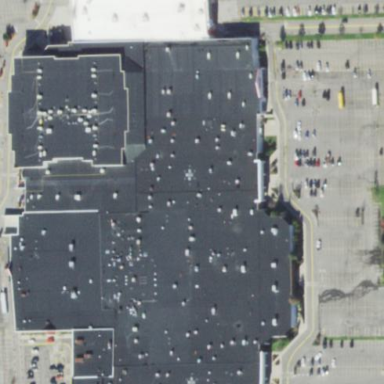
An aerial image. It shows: Retail building that serves as mall.